Field crop: maize
Growth stage: 1
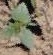
Species: datura